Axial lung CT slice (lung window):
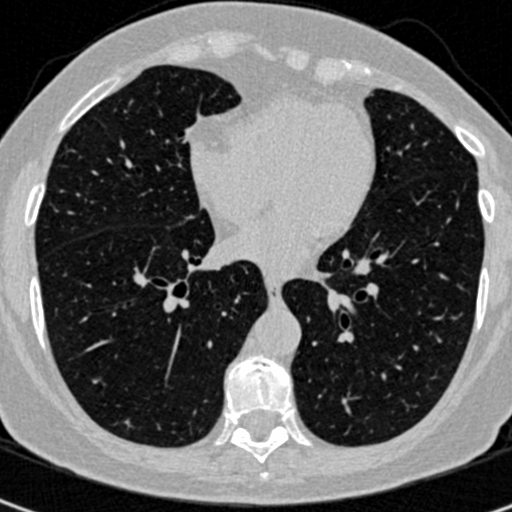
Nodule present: no